Question: I am trying out the new and the first thing I notice was that for new project there isn't an option to create a Test project (it's disable)... Now, VS2015 introduced but it is not suitable for , the idea is to generate unit tests for already existing code.
Probably exists a nuget-package to implement TDD but what I find weird, I believe, it's not longer come out of the box.
So, how implement TDD in the new Visual Studio 2015 CTP6?

3/22/2015
Here some links related to this unresolved issue:
- <URL>
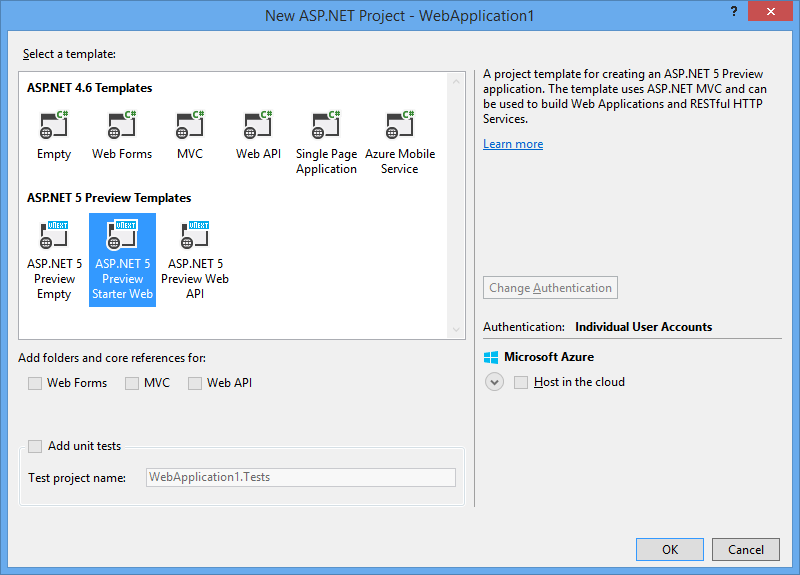
Answer: Great question. Here is what I settled on. I wouldn't call it ideal and maybe there is a better way that I am not aware of.
1) Use xUnit - if you look at the aspnet repository on github, you will see most if not all the tests written with xUnit.
2) Visual Studio IDE support for xUnit is not yet available for ASPNET5 based tests. You must run them from the command prompt. This link discusses how to set up and run unit tests for ASPNET5 <URL>
3) Complicating matters, the just released version of xUnit does not support ASPNET5, but RC3 does and it is still available on Nuget. Per this tweet <URL> ASPNET5 support will return in xUnit 2.1, a version of which should be released soon.
4) Even after following all the instructions, I had a problem that I believe was related to storing my project on a UNC path instead of a path with a drive letter, so don't let that bite you. <URL>